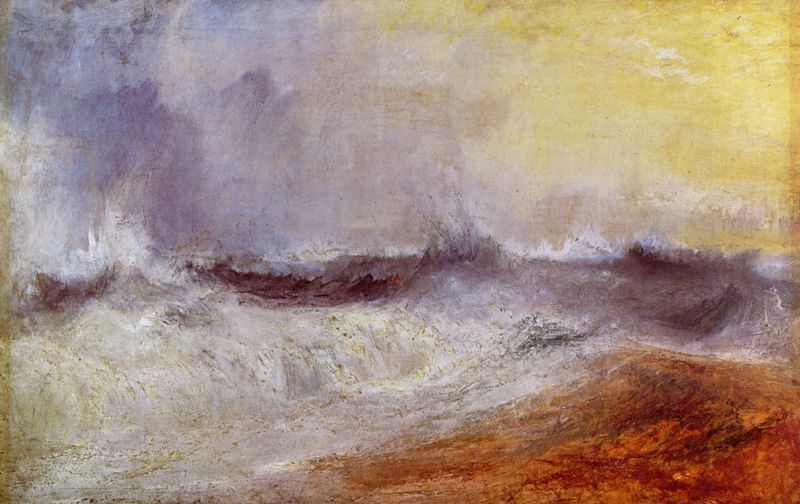
Titel: Wellen, die sich gegen den Wind brechen
Künstler: William Turner
Standort: London
Institution: Tate Gallery
Schlagwörter: blau, dunkel, felsen, gemälde, himmel, meer, wasser, weiß, wolken, gelb, impressionismus, landschaft, ocker, sand, see, ufer, bewegung, braun, bunt, grau, hell, licht, orange, schwarz, rot, wolke, beige, öl, horizont, natur, sonnenaufgang, weite, wind, gewässer, sonne, england, kontrast, boote, gischt, küste, strand, welle, wellen, abstrakt, farben, klippen, wüste, farbe, lila, nebel, sonnenuntergang, violett, schaum, brandung, flut, gewalt, naturgewalt, querformat, seenot, seestück, sturm, turner, unwetter, wetter, wild, woge, wogen, jaune, ölfarbe, abstraktion, leuchten, eindruck, ozean, regen, neblig, form, gefahr, leinwand, pinselstrich, spritzen, diffus, verschwommen, dunke, verwischt, expressiv, harmonisch, lich, belebt, romantisme, soleil, nature, bleu, lumiere, ocre, grundfarben, gefühl, peitschen, william, vague, mer, william turner, seesturm, tempete, agitation, colere, déchainement, ecume, grundfraben, vent, wellental, lichtstudie, sable, gemälder, lichtmalerei, brausend, naufrage, gut komponiert, hämmernd, verblüffend einfach gemacht, klabautermann